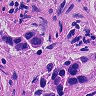
Metastatic tissue present: yes